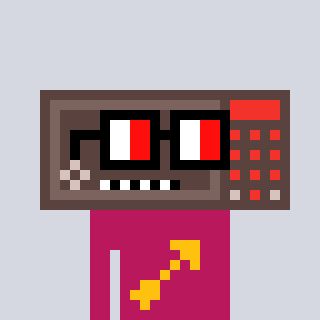
a pixel art character with square glasses with black frames and red eyes, a wallsafe-shaped head and a darkpink-colored body on a cool background